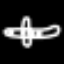
Label: airplane